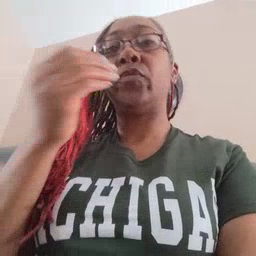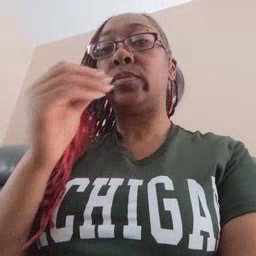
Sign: food